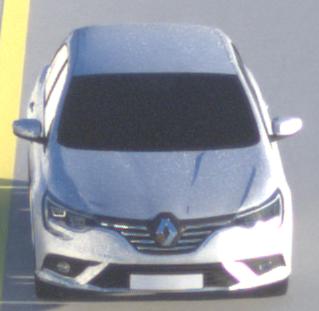
Make: Renault
Model: Mégane ENERGY TCe 100
Detailed model: Mégane (IV)
Model produced from: 2016/03
Model produced until: 2018/08
Doors: 5
Color: white
Road condition: dry road
Daytime: sunrise or sunset
Contrast: high contrast